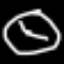
Label: clock